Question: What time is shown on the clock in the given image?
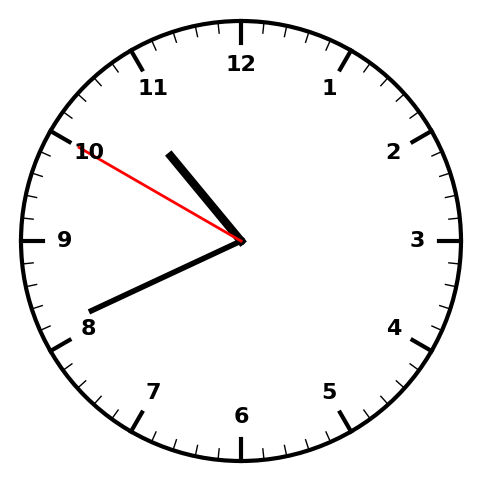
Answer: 10:40:50